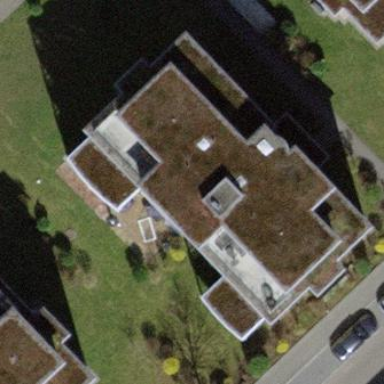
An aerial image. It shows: Building with flat roof.